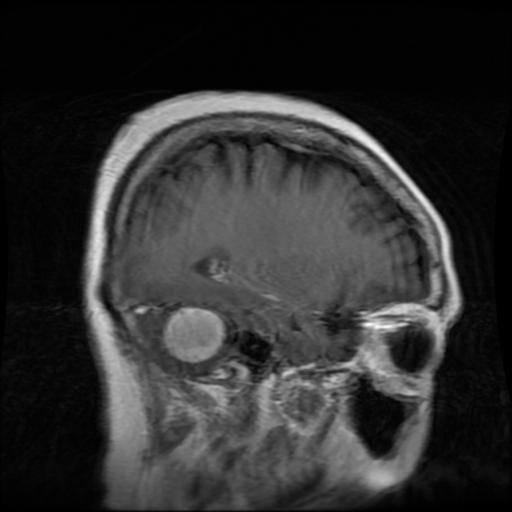
Label: meningioma